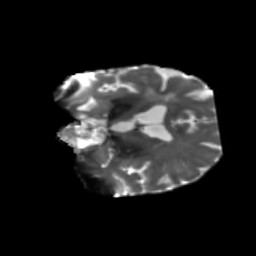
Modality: T2w
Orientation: coronal
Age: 64
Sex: male
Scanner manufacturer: siemens
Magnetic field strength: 3 T
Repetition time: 5.25 s
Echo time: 0.08 s